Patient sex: M
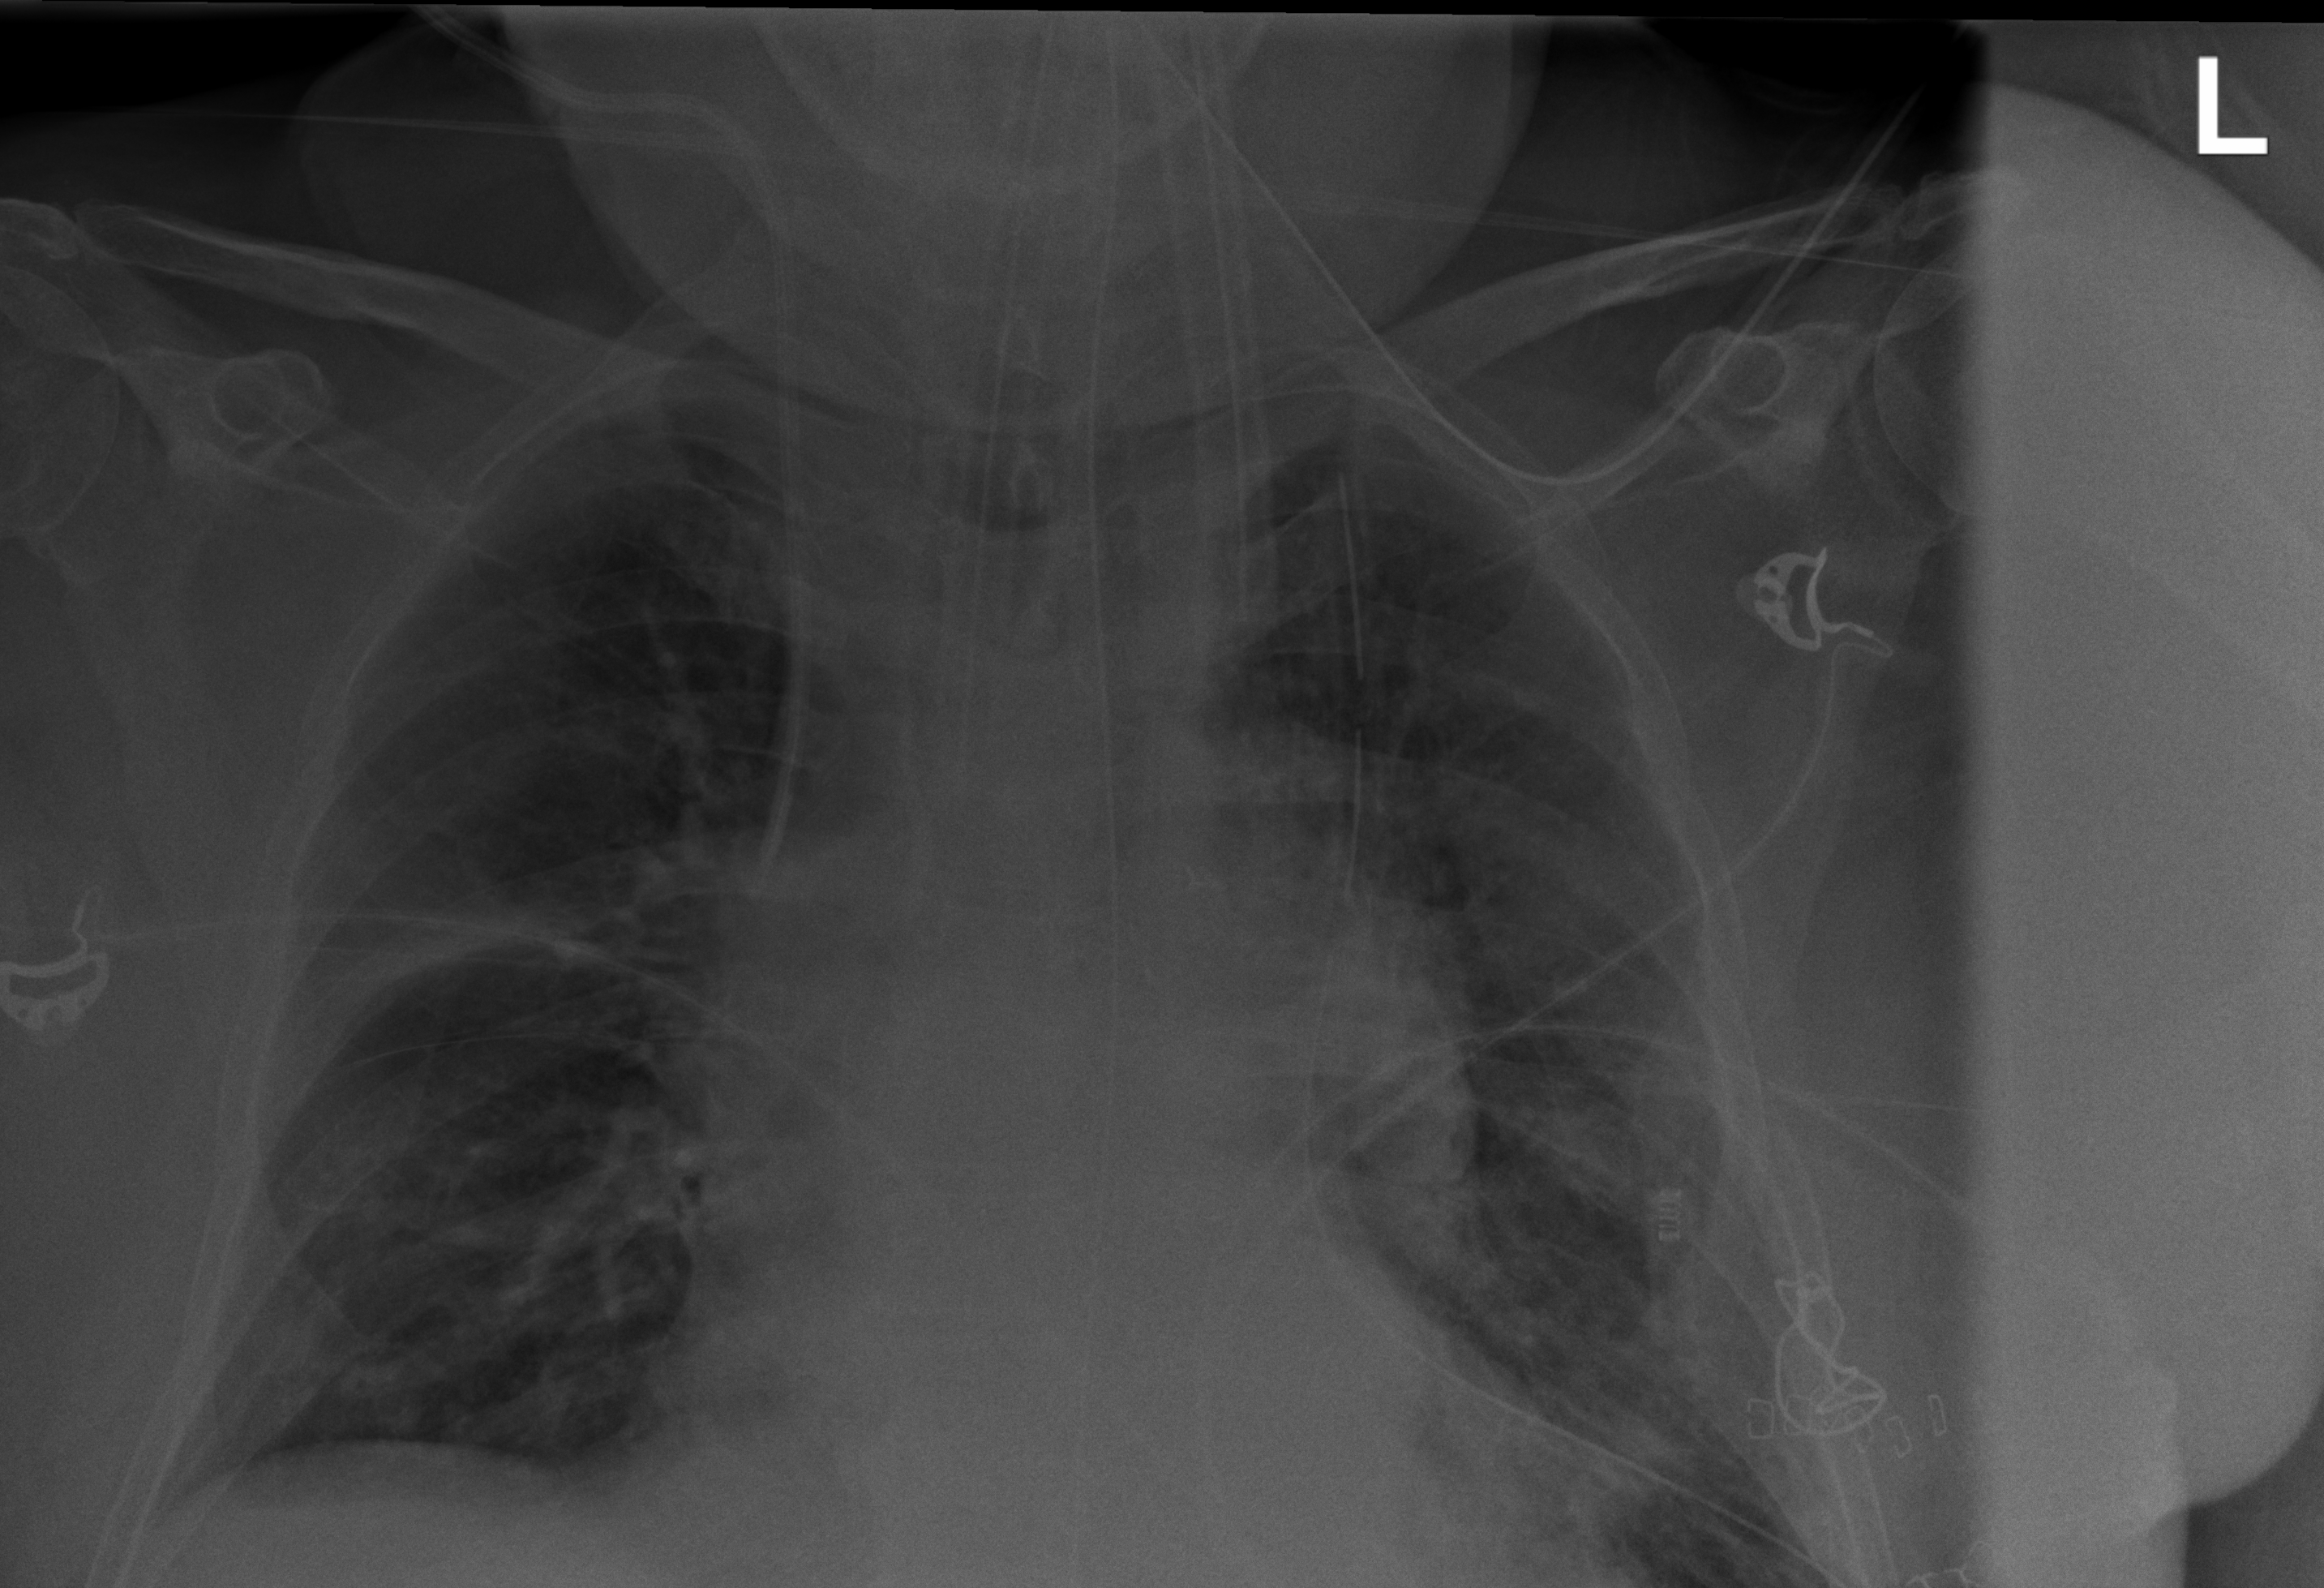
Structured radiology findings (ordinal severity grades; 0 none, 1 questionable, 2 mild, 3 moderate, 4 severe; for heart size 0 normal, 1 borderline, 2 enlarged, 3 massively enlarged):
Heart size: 1
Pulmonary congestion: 2
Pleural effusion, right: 0
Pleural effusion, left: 0
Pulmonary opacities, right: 0
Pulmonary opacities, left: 0
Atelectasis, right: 2
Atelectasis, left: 0